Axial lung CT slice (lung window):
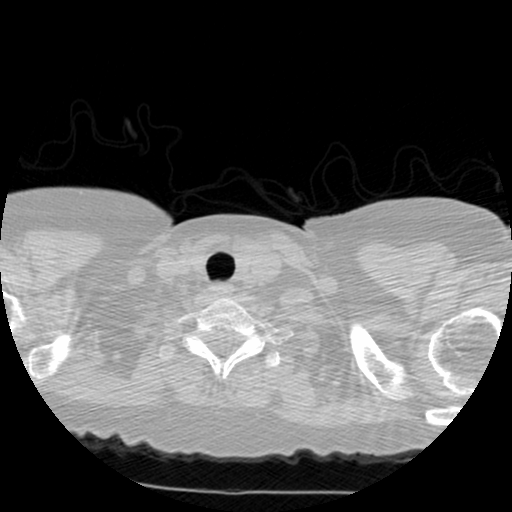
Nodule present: no